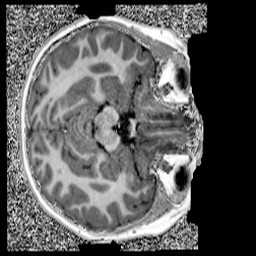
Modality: UNIT1
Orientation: axial
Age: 10
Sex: female
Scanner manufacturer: siemens
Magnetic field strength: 3 T
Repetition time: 4 s
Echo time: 0.00303 s